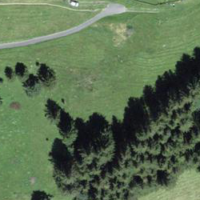
EUNIS habitat code: 23
Species observed at this site:
Melanargia galathea